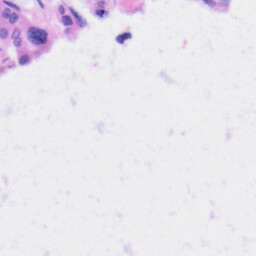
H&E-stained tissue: Liver